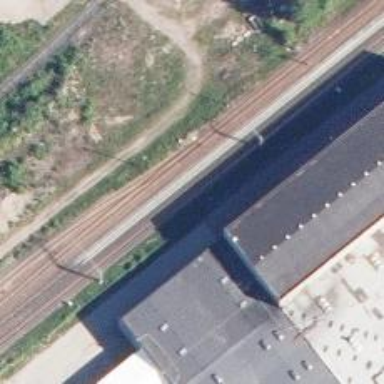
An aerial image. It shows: Railway with continuous electrified contact line.